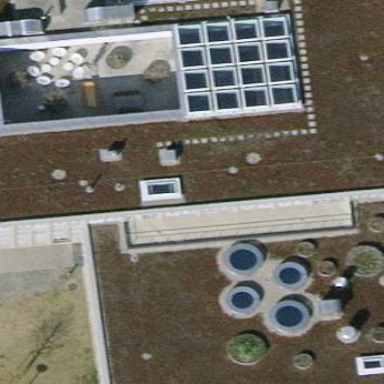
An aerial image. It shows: Office building.